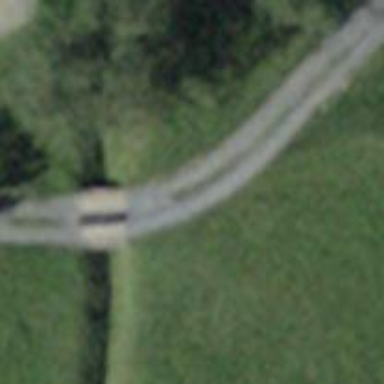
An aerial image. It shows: Designated golf cart path on service road bridge.